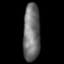
Tissue: lung
Cell type: Endothelial cells
Senescence score: 0.2337
Nuclear area (px): 962
Mean DAPI intensity: 112.622